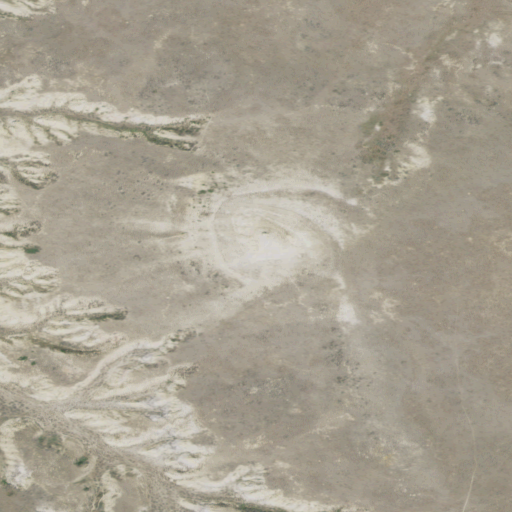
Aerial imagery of mountain in Montana named Chalk Butte containing only grassland